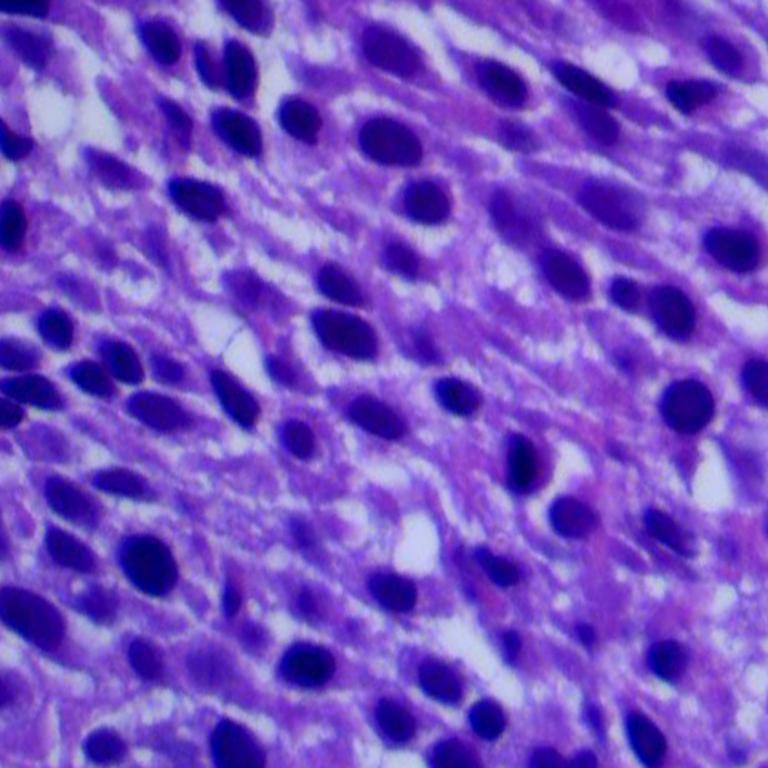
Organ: lung
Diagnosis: squamous carcinomas